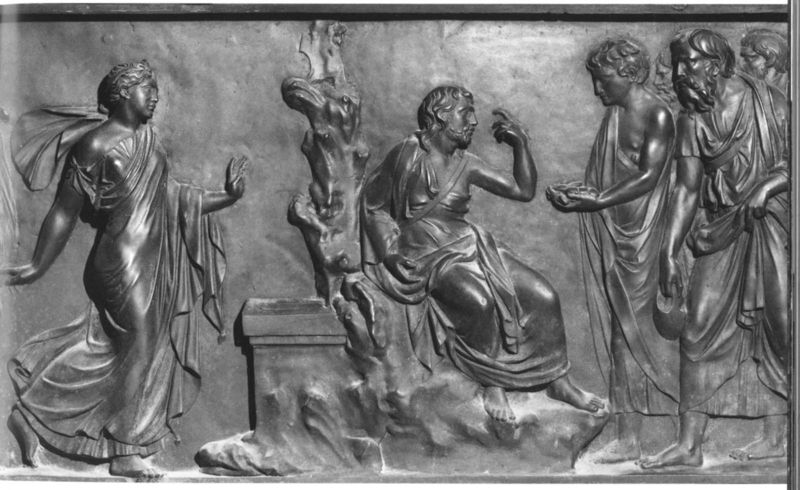
Titel: Christus und die Samariterin
Künstler: Lorenzetto
Standort: Rom, S. Maria del Popolo (EU - I - Latium)
Schlagwörter: baum, felsen, feuer, gott, gruppe, menschen, sitzen, finger, frau, geste, männer, szene, bart, arme, falten, sockel, stehen, stein, gewand, pose, gewänder, locken, relief, figuren, thron, detail, glanz, metall, bronze, podest, knie, foto, barfuß, geschenk, tasche, altar, fries, jesus, antik, este, gabe, bitten, winken, gaben, fauen, faltengewand, brennt